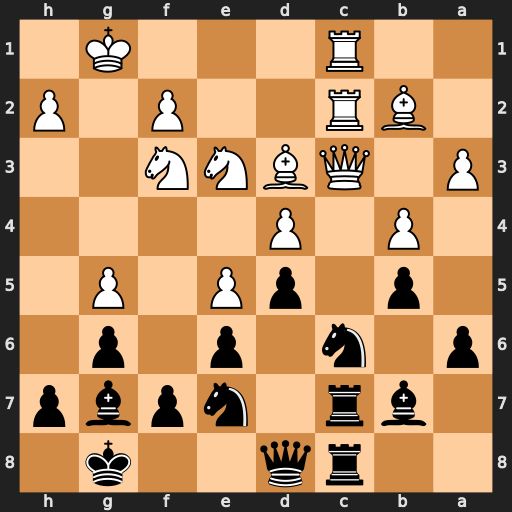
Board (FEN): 2rq2k1/1br1npbp/p1n1p1p1/1p1pP1P1/1P1P4/P1QBNN2/1BR2P1P/2R3K1
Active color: b
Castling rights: -
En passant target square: -
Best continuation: Nxe5 dxe5 Rxc3